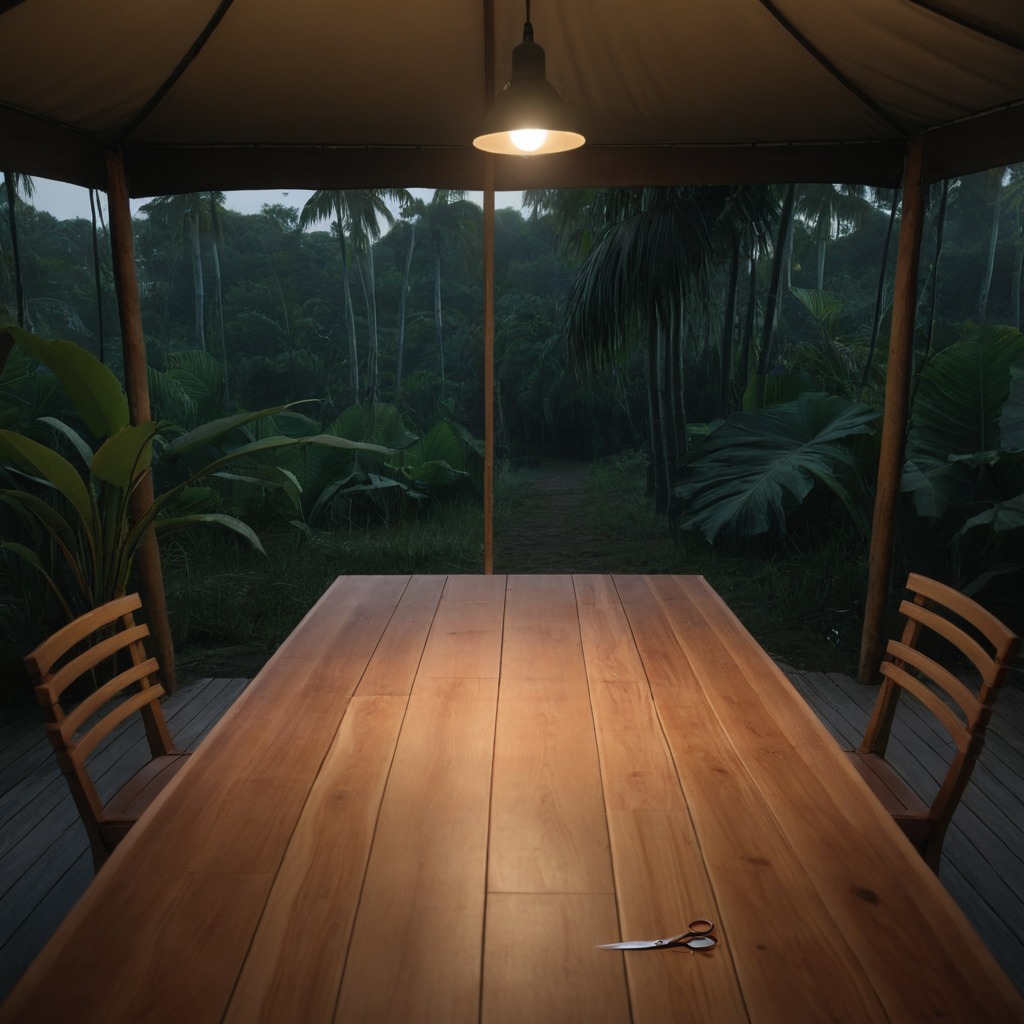
A scissor lies on the wooden table inside a jungle field workshop tent at night.